Question: Calculate the area of the minimum circumscribed circle of all polygons in the graph, and keep the result as an integer
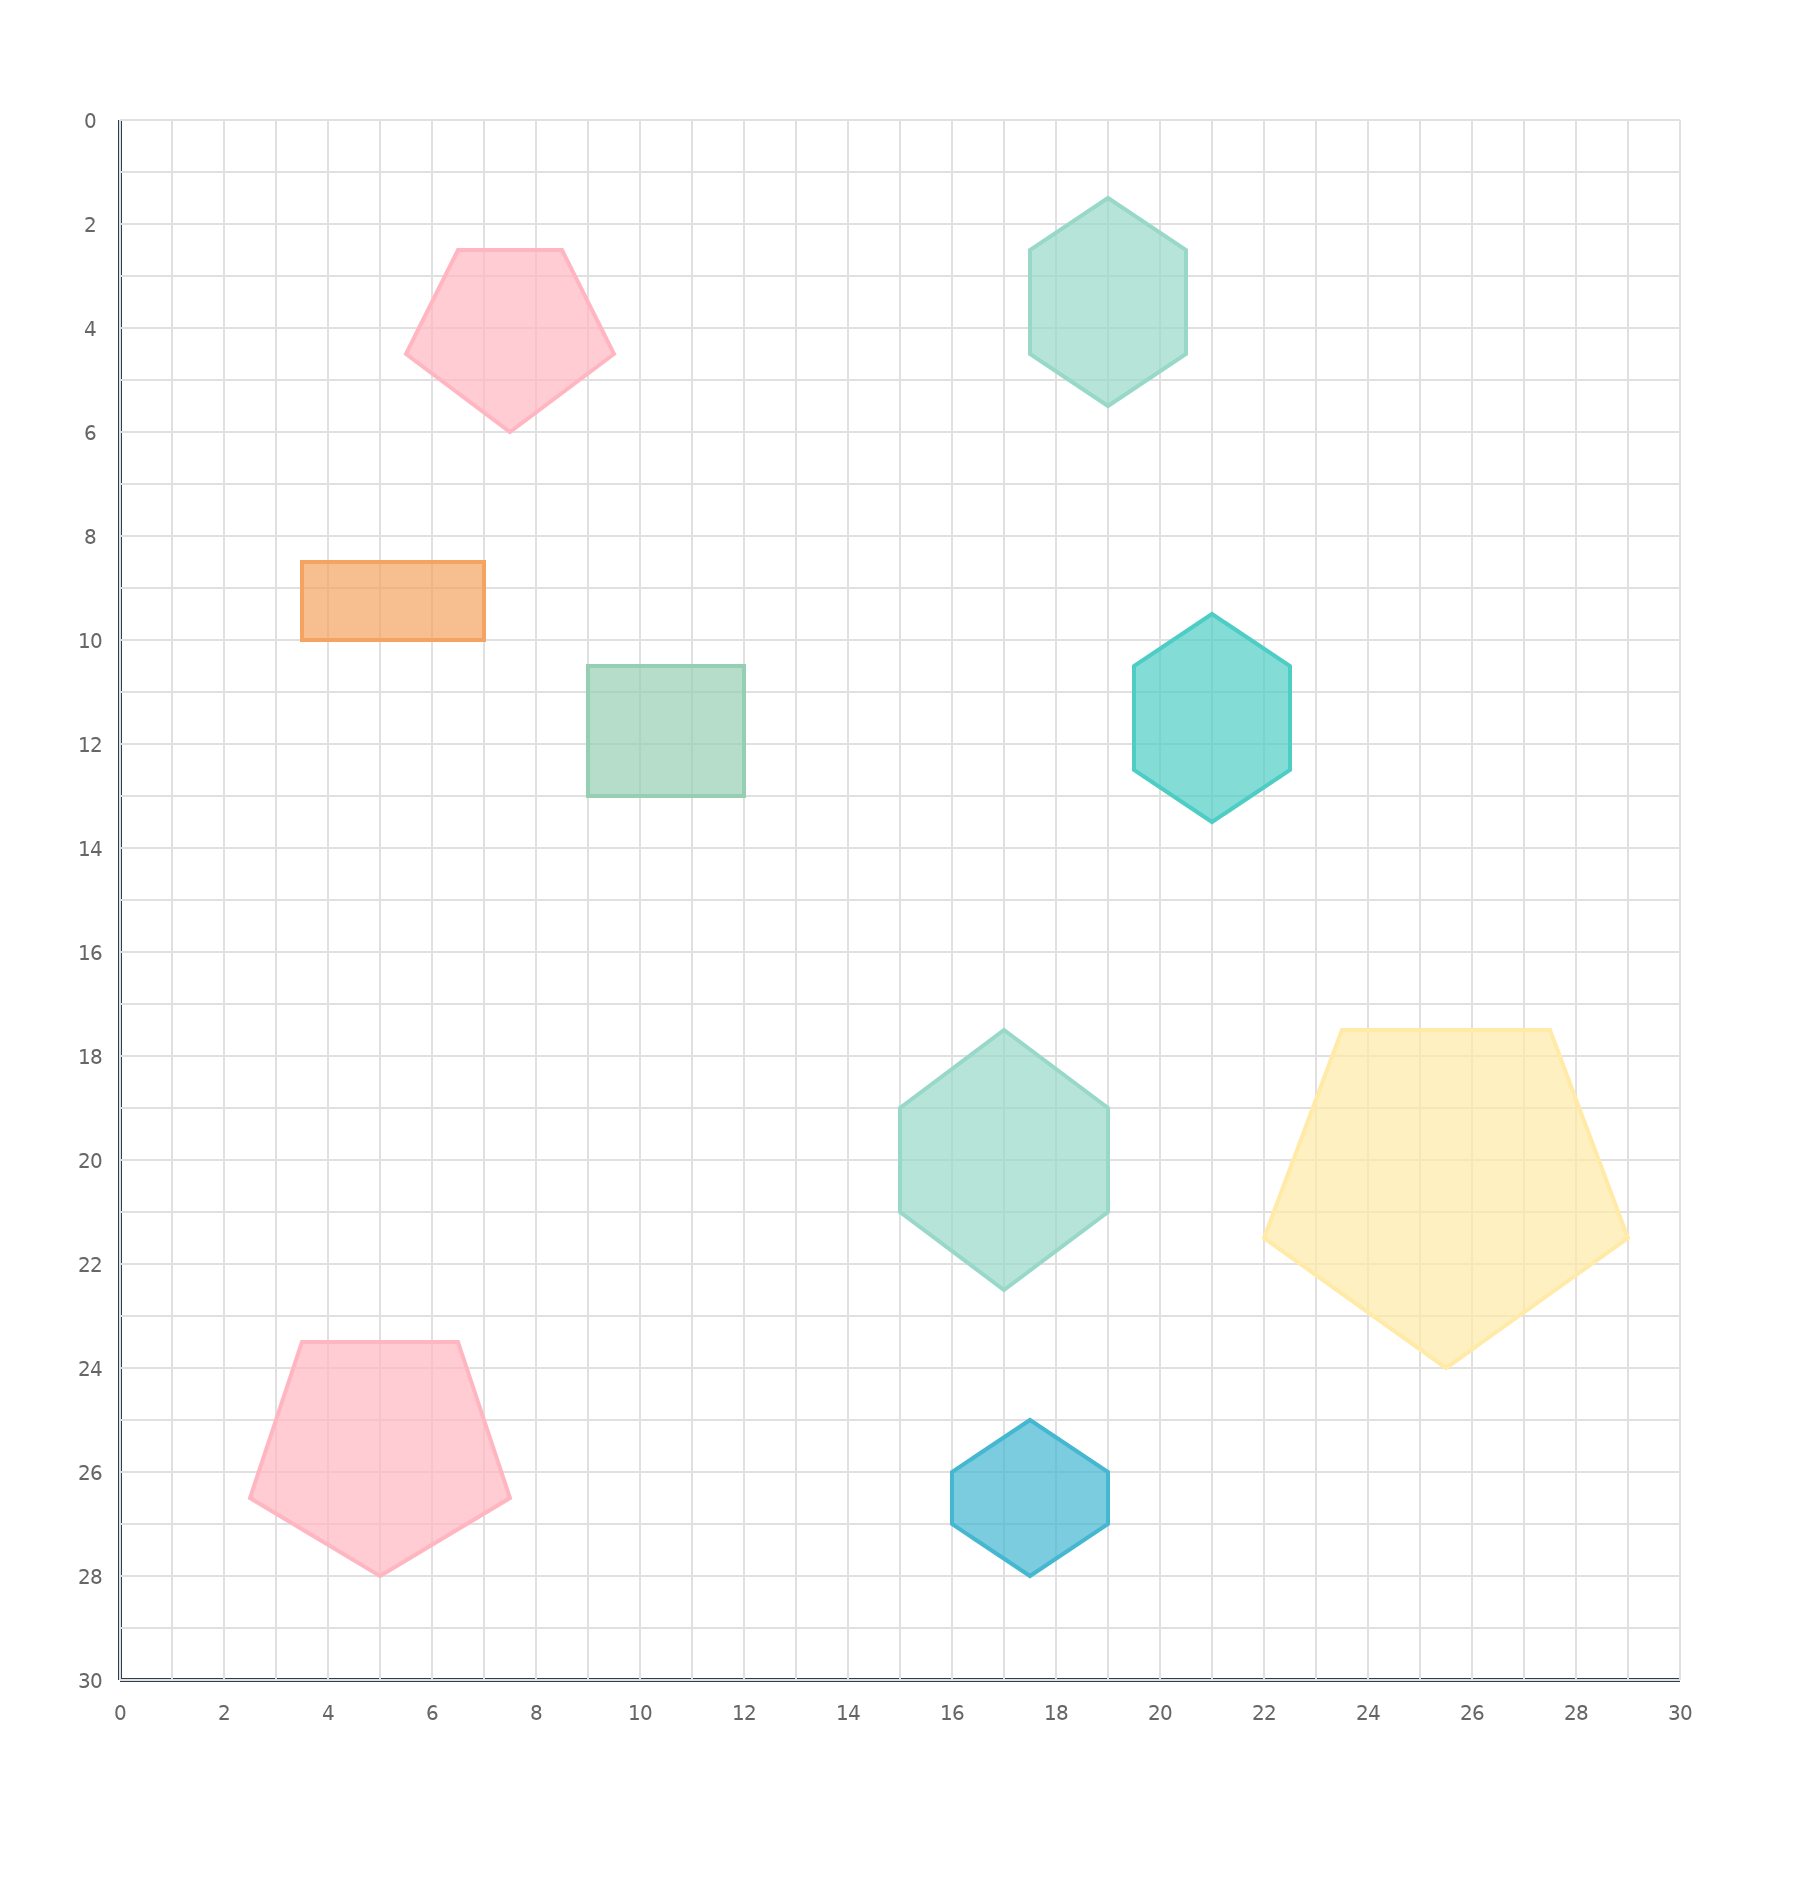
Answer: 773